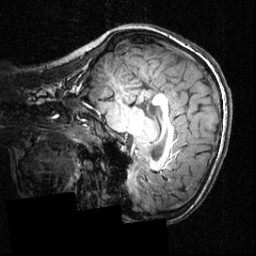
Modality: T1w
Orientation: sagittal
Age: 18
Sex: female
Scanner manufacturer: siemens
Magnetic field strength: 3.951 T
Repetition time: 1.5 s
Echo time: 0.00335 s